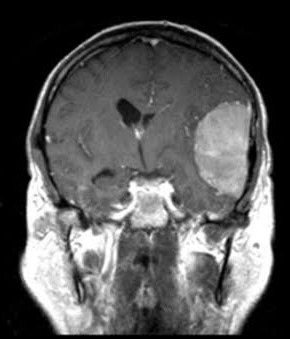
Label: meningioma